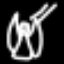
Label: angel